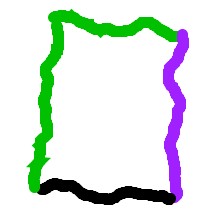
Shape: rectangle